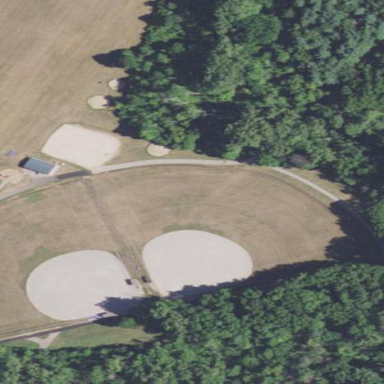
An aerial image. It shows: Baseball pitch for leisure land activities.